Question: I'm trying to draw a square on the screen but it clearly draws a rectangle.

This is my render code:
'''
glClear(GL_COLOR_BUFFER_BIT);
glTranslatef(0,0,-0.1);
glBegin(GL_QUADS);
glVertex3f(0,0,0);
glVertex3f(1,0,0);
glVertex3f(1,1,0);
glVertex3f(0,1,0);
glEnd();
SDL_GL_SwapBuffers();
'''
And OpenGL Init code:
'''
glClearColor(0,0,0,0.6f);
glMatrixMode(GL_PROJECTION);
glLoadIdentity();
gluPerspective(30,640.0/480.0,.3f,200.0);
glMatrixMode(GL_MODELVIEW);
'''
Why is this happening?
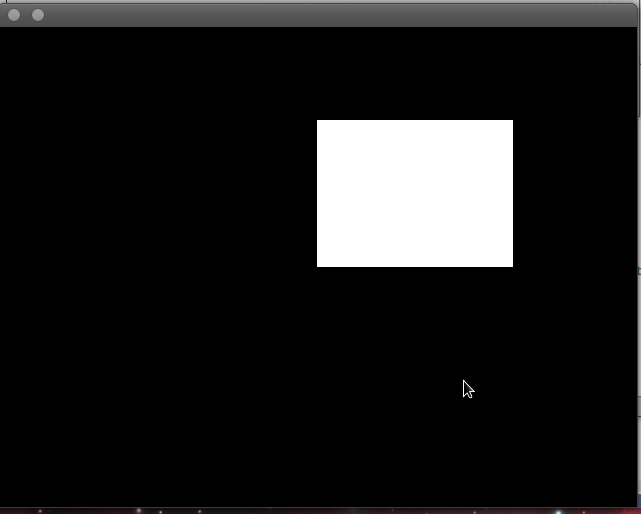
Answer: I don't see anywhere in your code where you have set-up the glViewport. I will rather write something like this in your init method:
'''
glViewport(0,0,640,480); // Reset The Current Viewport
glMatrixMode(GL_PROJECTION); // Select The Projection Matrix
glLoadIdentity(); // Reset The Projection Matrix
// Calculate The Aspect Ratio Of The Window
gluPerspective(30.0f,(GLfloat)640/(GLfloat)480,0.3f,200.0f);
glMatrixMode(GL_MODELVIEW); // Select The Modelview Matrix
glLoadIdentity();
'''
also check the second <URL> it will help you to start with OpenGL for very basic stuff like drawing primitives such as triangle, square etc...